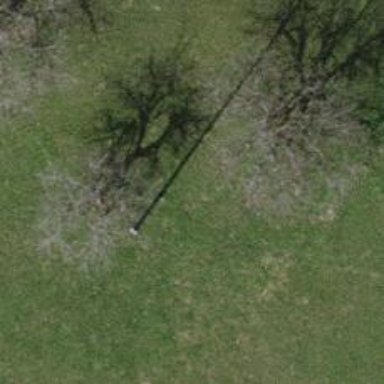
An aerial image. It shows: Row of trees in natural setting.